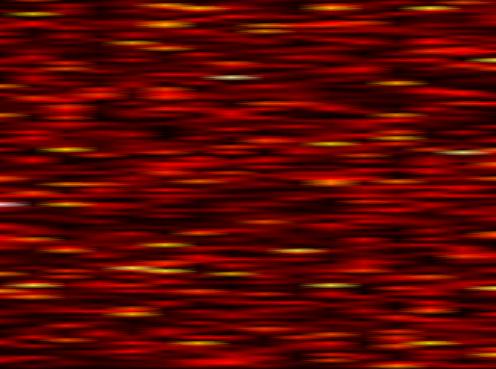
Label: FBMC